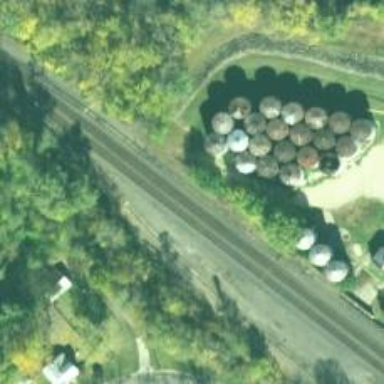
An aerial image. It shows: Rail spur service.